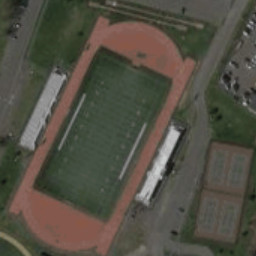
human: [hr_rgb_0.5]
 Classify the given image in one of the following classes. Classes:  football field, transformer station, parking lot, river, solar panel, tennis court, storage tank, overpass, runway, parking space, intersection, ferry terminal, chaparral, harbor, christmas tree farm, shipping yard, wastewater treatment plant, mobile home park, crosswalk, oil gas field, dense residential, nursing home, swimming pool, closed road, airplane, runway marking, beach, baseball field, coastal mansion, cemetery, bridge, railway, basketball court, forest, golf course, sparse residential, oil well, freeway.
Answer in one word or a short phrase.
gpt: football field